Question: How to hide some configuration tabs by WebContentDisplay-Portlet. I would let only the main configuration and deactivate the rest of tabs or hide them.

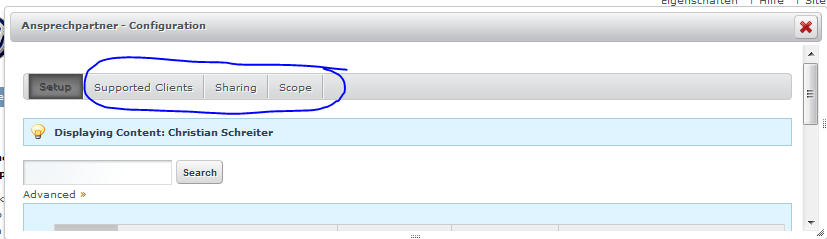
Answer: If you want to hide tabs for configuration of all portlets than you can add this to your css
'''
#_86_tabs1supported-clientsTabsId,
#_86_tabs1permissionsTabsId,
#_86_tabs1sharingTabsId,
#_86_tabs1scopeTabsId {
display: none;
}
'''
If you want to hide them, or even not render them, than you should create hook and in it modify this jsp
'''
/portal-src/portal-web/docroot/html/portlet/portlet_configuration/tabs1.jsp
'''
, also take a look at
'''
/portal/portal-web/docroot/html/portlet/portlet_configuration/init.jsp
'''
For , in tabs1.jsp find
'''
if (Validator.isNotNull(selPortlet.getConfigurationActionClass())) {
tabs1Names += ",setup";
request.setAttribute("liferay-ui:tabs:url" + pos++, configurationURL.toString());
}
'''
below that enter
'''
boolean showSystemTabs = true;
if ("56".equeals(portletResource)) {
showSystemTabs = false;
}
'''
note that 56 is id of "Web Content Display" portlet.
After that you can change (beneath it)
'''
if (selPortlet.hasMultipleMimeTypes()) {
tabs1Names += ",supported-clients";
request.setAttribute("liferay-ui:tabs:url" + pos++, supportedClientsURL.toString());
}
'''
to
'''
if (selPortlet.hasMultipleMimeTypes() && showSystemTabs) {
tabs1Names += ",supported-clients";
request.setAttribute("liferay-ui:tabs:url" + pos++, supportedClientsURL.toString());
}
'''
and same logic for other tabs.
Be aware that hooks are applied to all communities, user pages ...